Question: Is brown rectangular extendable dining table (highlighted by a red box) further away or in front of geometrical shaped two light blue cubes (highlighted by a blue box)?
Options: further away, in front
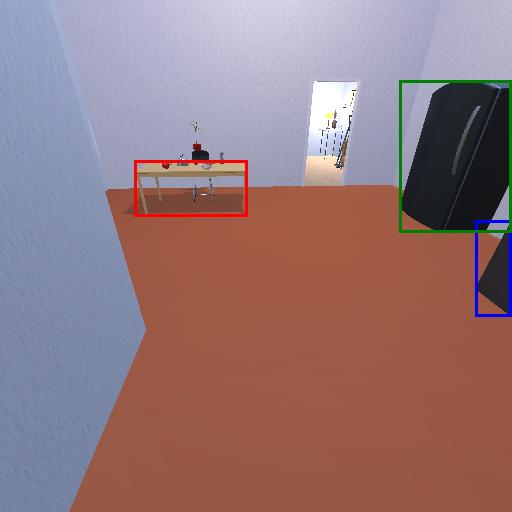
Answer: further away